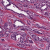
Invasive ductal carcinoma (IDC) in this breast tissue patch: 1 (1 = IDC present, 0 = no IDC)